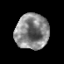
Tissue: prostate
Cell type: Epithelial cells
Senescence score: 0.3484
Nuclear area (px): 1153
Mean DAPI intensity: 136.148